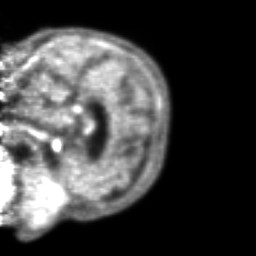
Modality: PET
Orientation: sagittal
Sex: female
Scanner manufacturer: ge